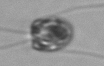
Label: flagellate_morphotype1